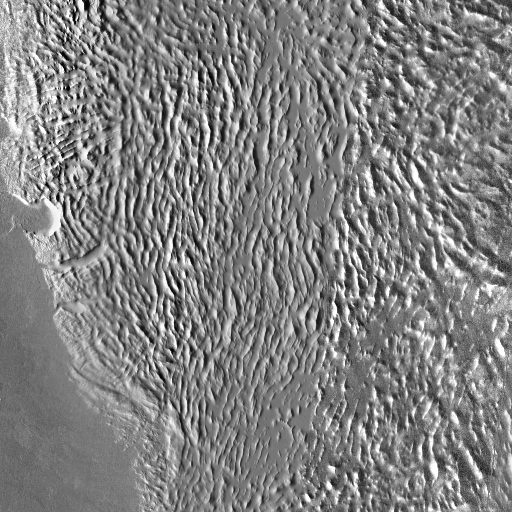
Crater classes present: Background